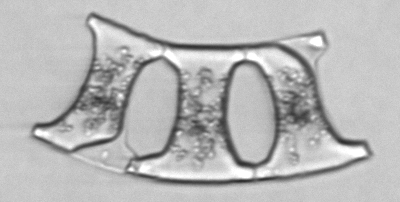
Label: Eucampia